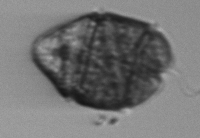
Label: Margalefidinium